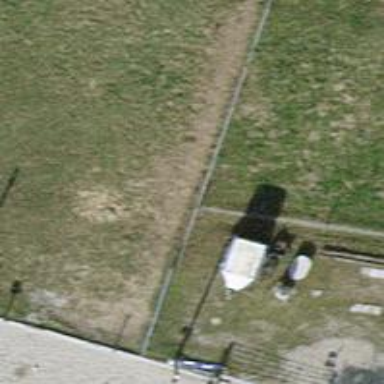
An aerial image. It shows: Fence.